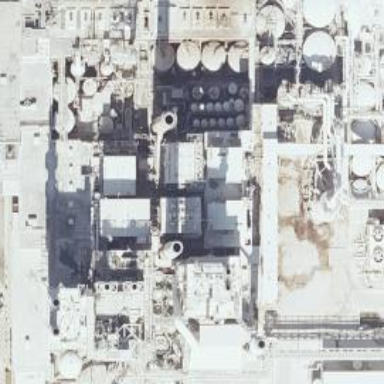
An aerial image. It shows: Power plant.